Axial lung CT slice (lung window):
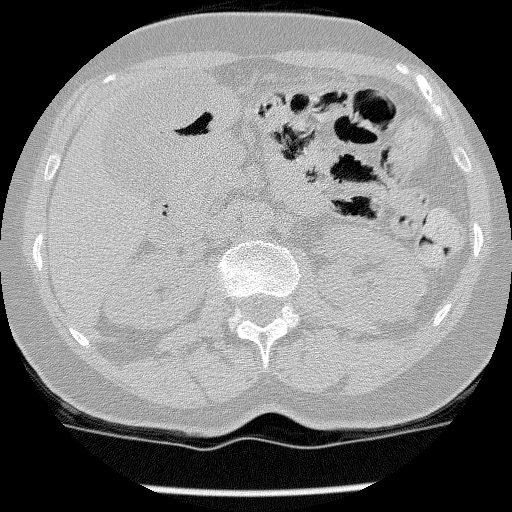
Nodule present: no